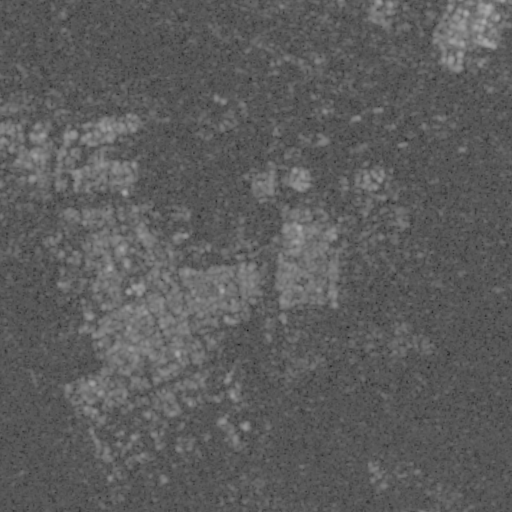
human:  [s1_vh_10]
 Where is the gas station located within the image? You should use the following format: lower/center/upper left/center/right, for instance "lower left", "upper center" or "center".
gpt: The gas station is located in the upper center of the image.
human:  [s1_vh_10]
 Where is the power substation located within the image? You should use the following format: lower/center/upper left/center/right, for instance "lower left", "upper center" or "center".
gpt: The power substation is located in the center of the image.
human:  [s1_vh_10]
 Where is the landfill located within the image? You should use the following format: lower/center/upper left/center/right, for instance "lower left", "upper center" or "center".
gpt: There is no landfill in the image.

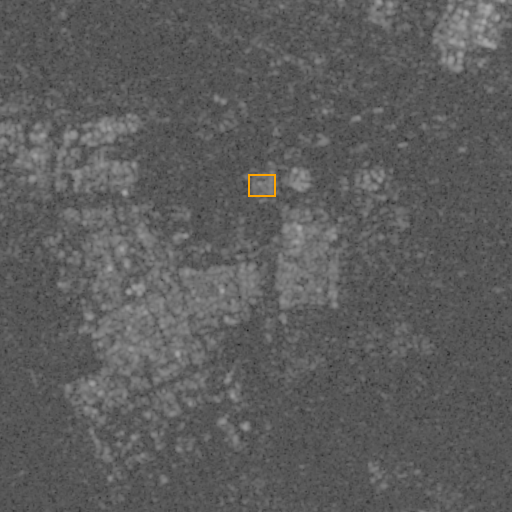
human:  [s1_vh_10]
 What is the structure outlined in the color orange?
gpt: The structure outlined in orange is a power substation.
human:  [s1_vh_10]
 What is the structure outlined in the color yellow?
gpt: There is no yellow outline.